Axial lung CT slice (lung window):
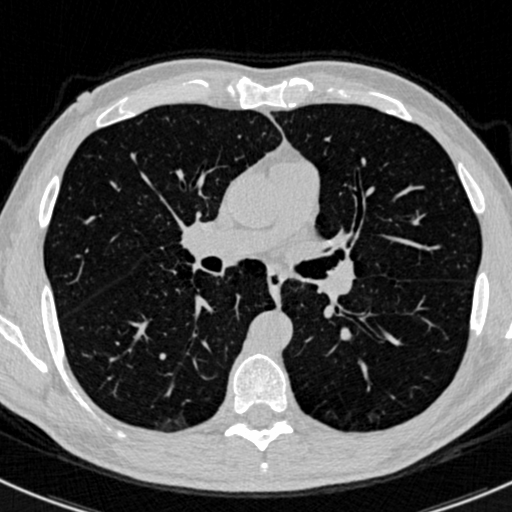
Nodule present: no